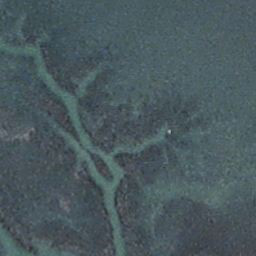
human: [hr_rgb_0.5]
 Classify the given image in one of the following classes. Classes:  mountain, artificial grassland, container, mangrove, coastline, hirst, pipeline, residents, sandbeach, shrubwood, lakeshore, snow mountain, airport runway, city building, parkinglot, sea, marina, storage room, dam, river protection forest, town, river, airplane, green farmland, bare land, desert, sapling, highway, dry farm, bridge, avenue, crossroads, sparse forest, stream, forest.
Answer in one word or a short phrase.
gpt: stream